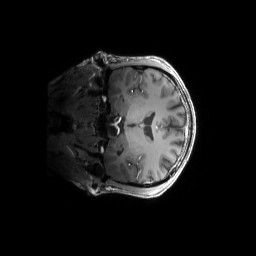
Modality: T1w
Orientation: coronal
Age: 30
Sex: male
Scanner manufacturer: siemens
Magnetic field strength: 6.98 T
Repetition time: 2.37 s
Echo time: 0.00231 s